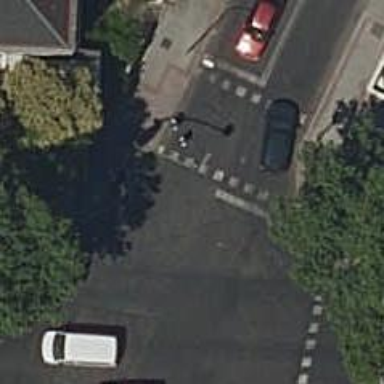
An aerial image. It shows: Crossing with traffic signals.